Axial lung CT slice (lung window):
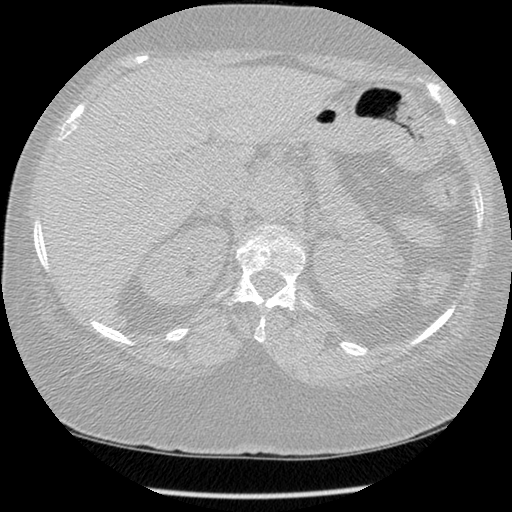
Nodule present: no